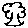
Label: tree